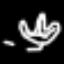
Label: leaf